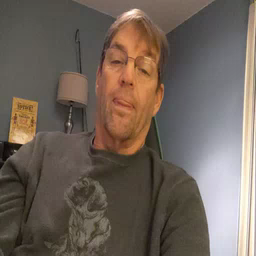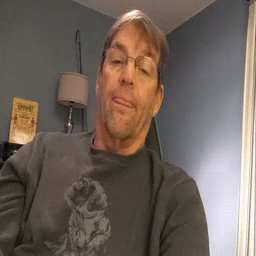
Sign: owie